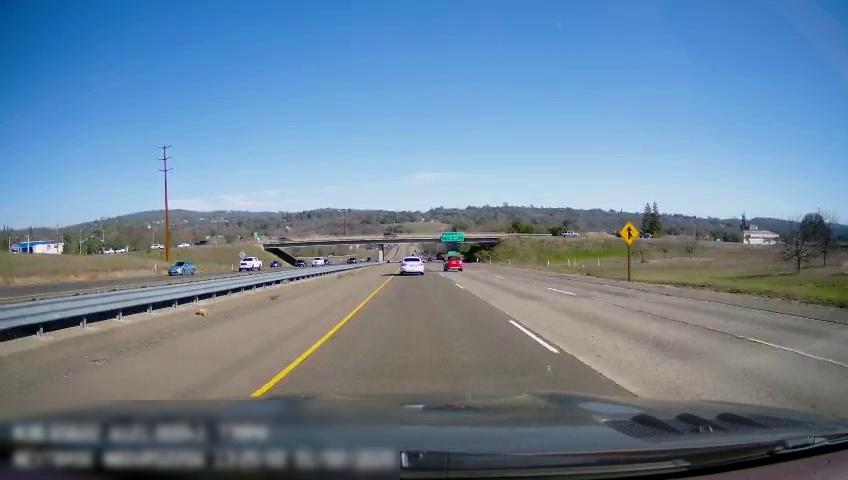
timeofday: Day
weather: Sunny
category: Drivable Space
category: Drivable Space
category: Vehicles | Car
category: Vehicles | Car
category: Vehicles | Car
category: Vehicles | Truck
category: Vehicles | SUV
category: Vehicles | SUV
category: Vehicles | Car
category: Vehicles | SUV
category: Vehicles | Truck
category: Vehicles | Truck
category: Lanes | Current Lane
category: Lanes | Current Lane
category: Lanes | Alternate Lane
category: Traffic | Signs
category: Traffic | Signs